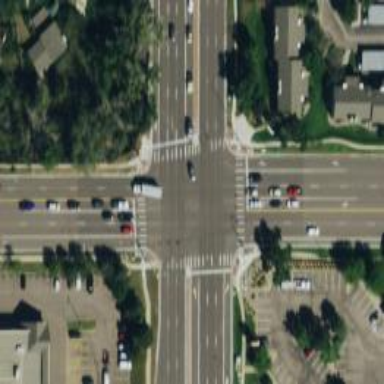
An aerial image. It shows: Marked crossing on asphalt footway.